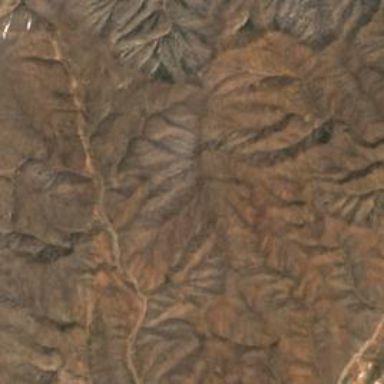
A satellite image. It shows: Natural ridge in the landscape.